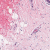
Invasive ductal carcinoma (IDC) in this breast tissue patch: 0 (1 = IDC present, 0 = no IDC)